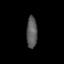
Tissue: skin
Cell type: Myeloid cells
Senescence score: 0.7187
Nuclear area (px): 332
Mean DAPI intensity: 90.593